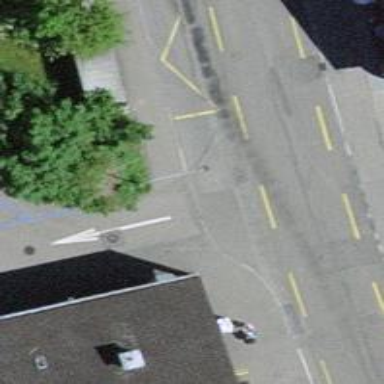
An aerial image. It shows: Bus stop with shelter. It is platform for public transport.